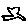
Label: bird